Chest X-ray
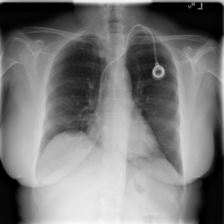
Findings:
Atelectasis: negative
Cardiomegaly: negative
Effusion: negative
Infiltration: negative
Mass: negative
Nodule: negative
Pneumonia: negative
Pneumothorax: negative
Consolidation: negative
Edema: negative
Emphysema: negative
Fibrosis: negative
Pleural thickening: negative
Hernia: negative